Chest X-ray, PA view. Patient: 51 years old, sex M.
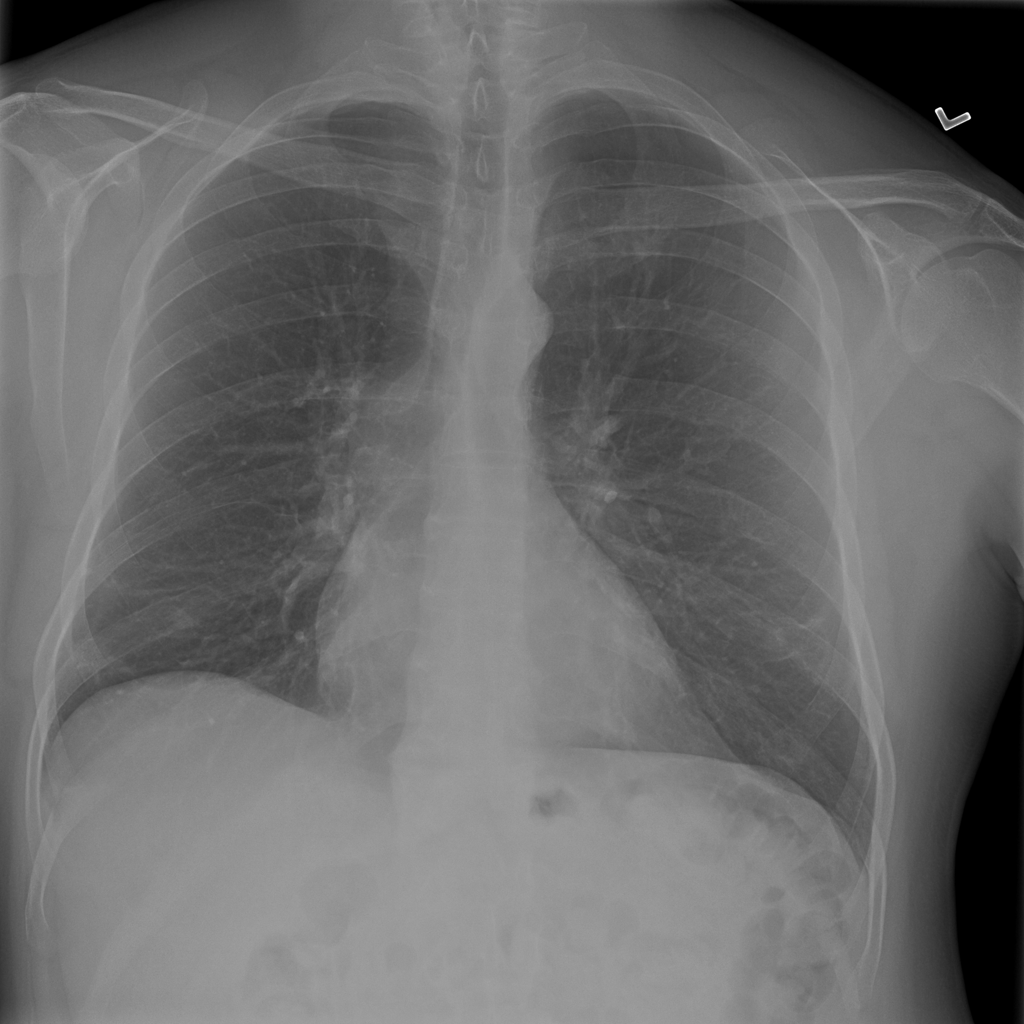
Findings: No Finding